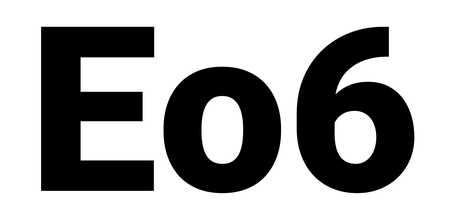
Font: Roboto_Black